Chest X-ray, PA view. Patient: 52 years old, sex M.
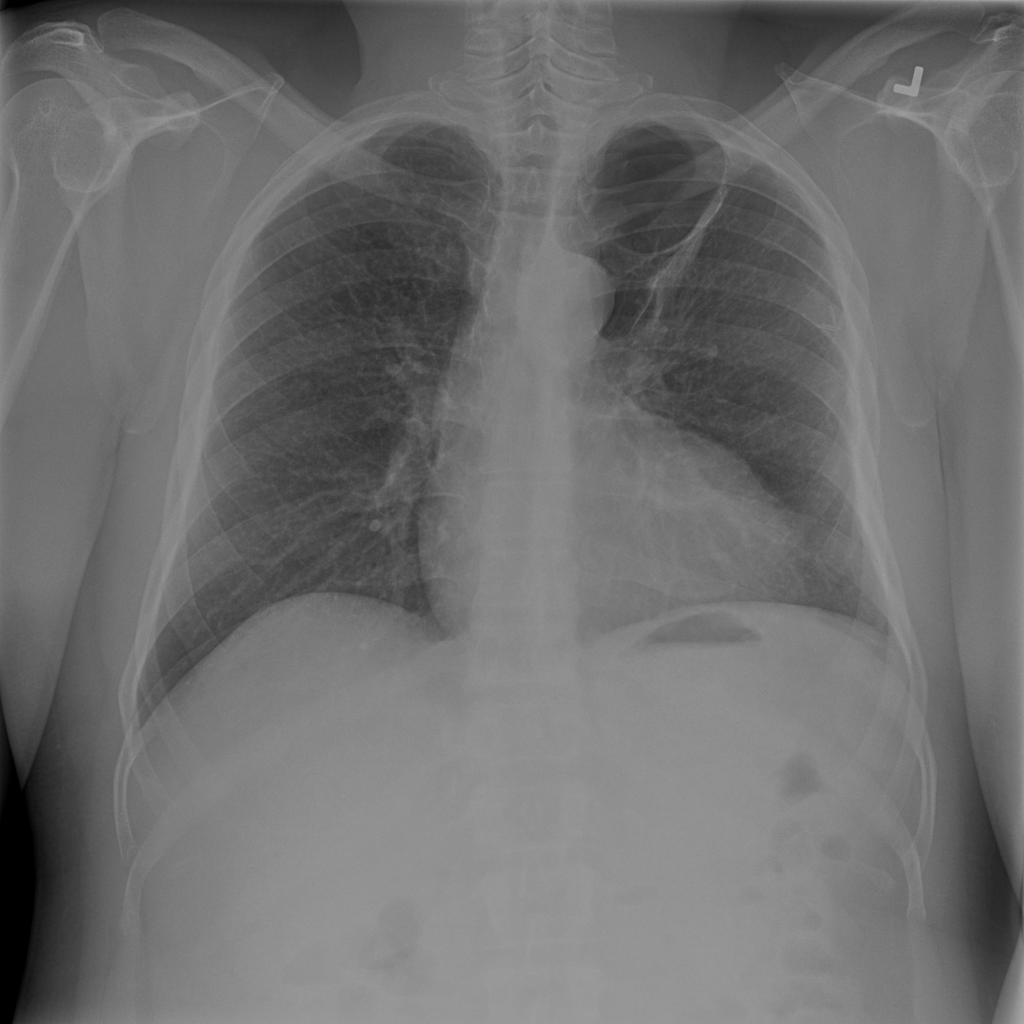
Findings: No Finding